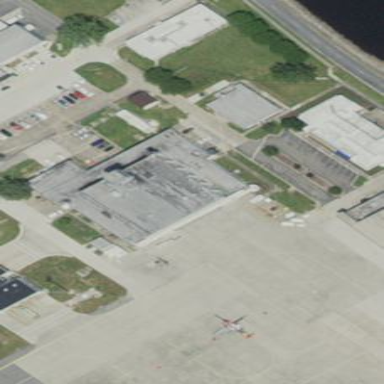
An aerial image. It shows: Hangar at the airport.